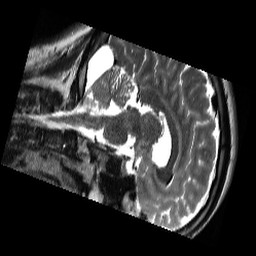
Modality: T2w
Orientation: sagittal
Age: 24
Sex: male